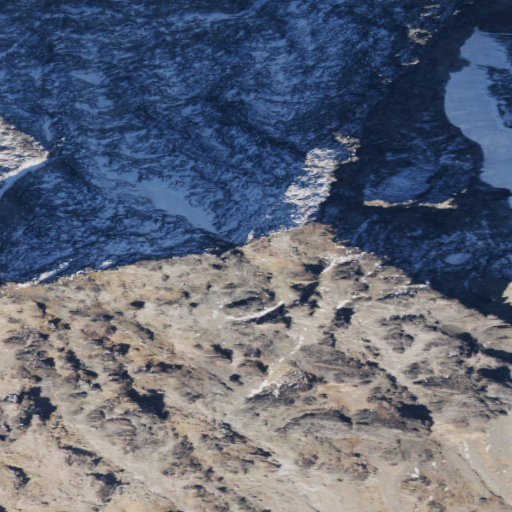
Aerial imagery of mountain in Washington named Black Peak containing barren land and snow